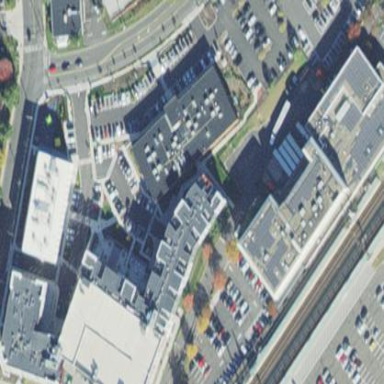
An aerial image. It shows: Commercial building.